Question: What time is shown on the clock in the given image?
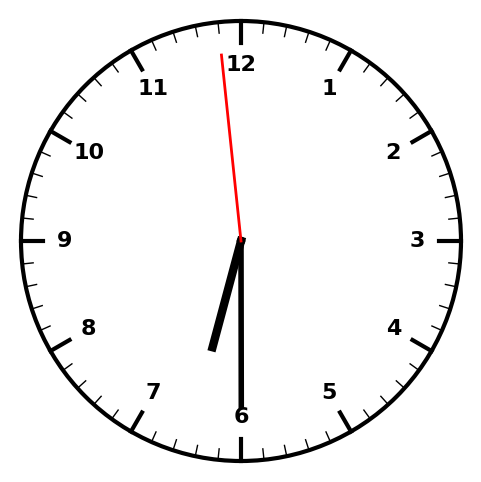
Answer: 06:29:59